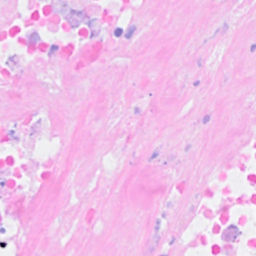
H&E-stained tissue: Breast